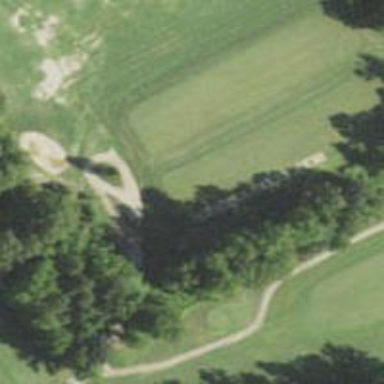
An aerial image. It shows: Service road used as golf cart path.